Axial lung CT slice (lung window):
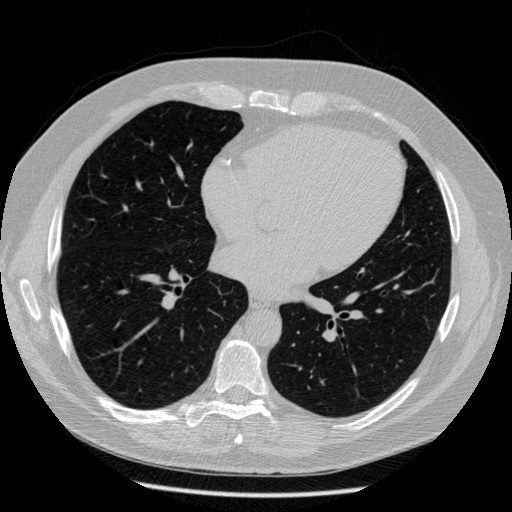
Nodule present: no